Question: I have a Facebook <URL> with multiple Like buttons on it.
When you click on some Like, the box is not showing the proper content, seams empty, and the count is not saved. Try randomly a few on the linked page.
The Facebook <URL>.
The empty box looks like this:

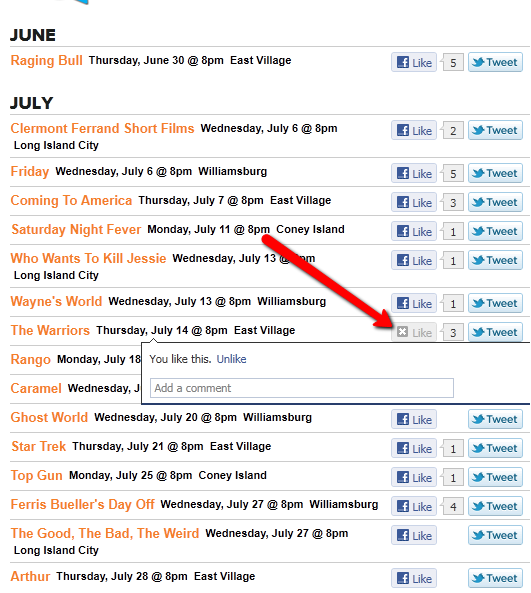
Answer: Facebook's <URL> behaves the same way, and the Like count is working correctly.